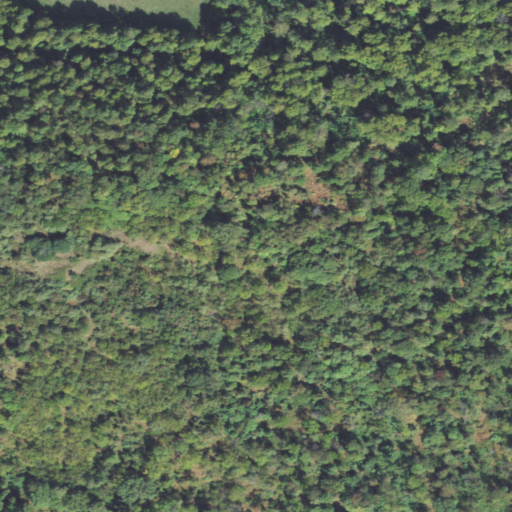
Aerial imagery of mountain in Pennsylvania named Mc Ginley Hill containing deciduous forest, mixed forest, and pasture